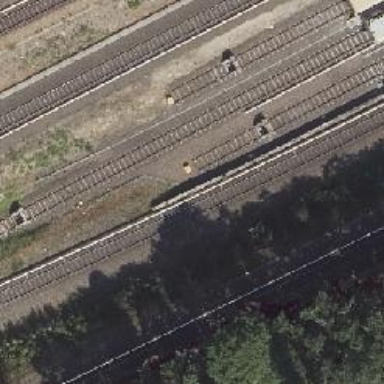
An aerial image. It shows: Electrified light rail railway.